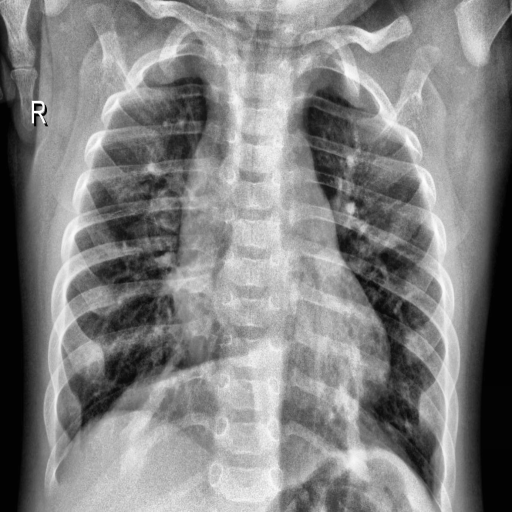
Finding: PNEUMONIA